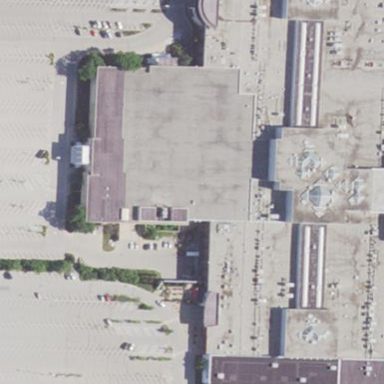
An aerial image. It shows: Part of the building is dedicated to retail space.